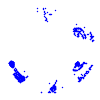
Particle: kaon